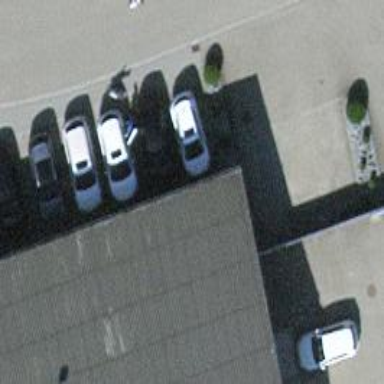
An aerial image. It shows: Charging station.